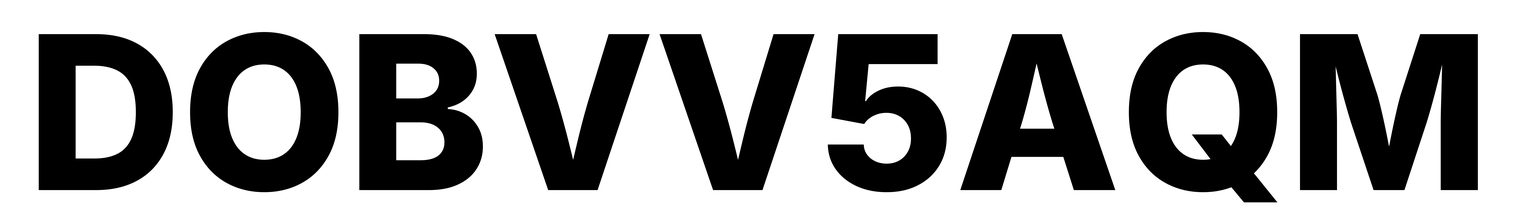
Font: Inter_ExtraBold